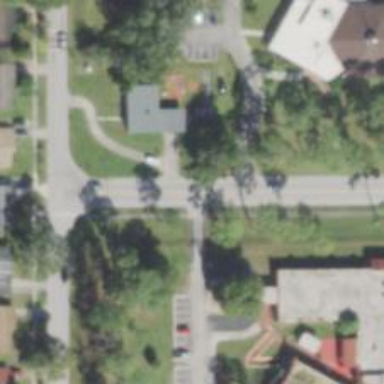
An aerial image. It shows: Tertiary road with asphalt surface and sidewalk on the left.